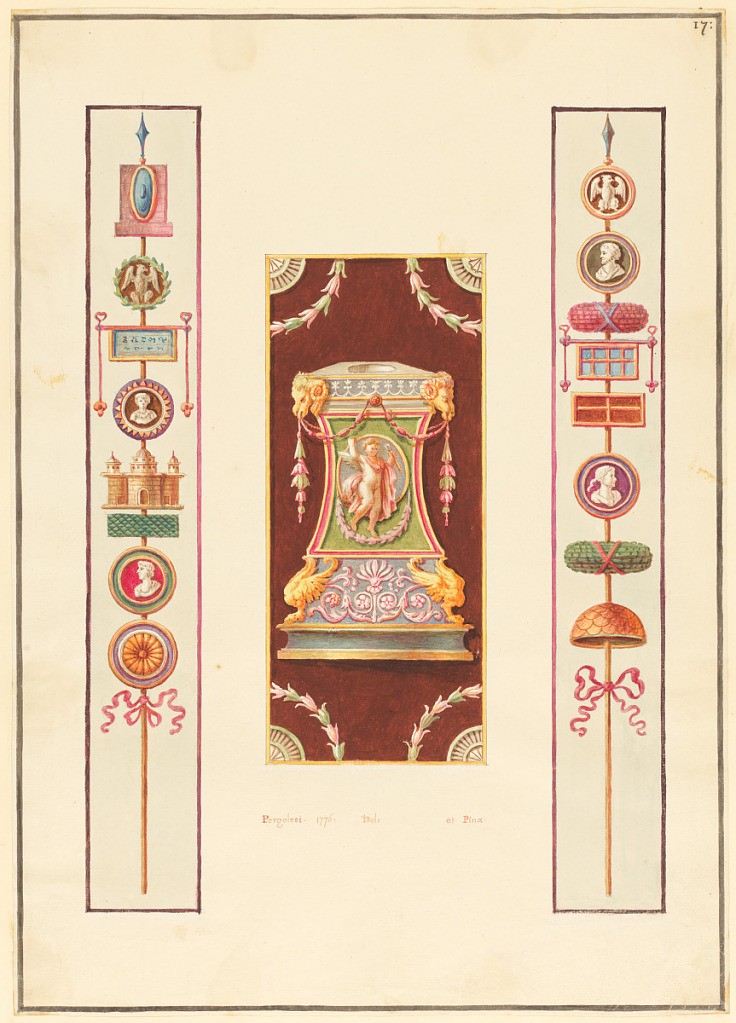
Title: Ornament Design, Altar Dedicated to Mars between Roman Standards
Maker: Michel Angelo Pergolesi, Italian, active ca. 1760–1801
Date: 1776
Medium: Pen and ink, brush and watercolor, gouache, over graphite on laid paper
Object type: Drawing
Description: Ornament design with, at center, a three-sided altar decorated with an image of a putto carrying the armor of the Roman god Mars, ornately decorated with rams' heads, garlands, etc.  At left and right are roman standards.